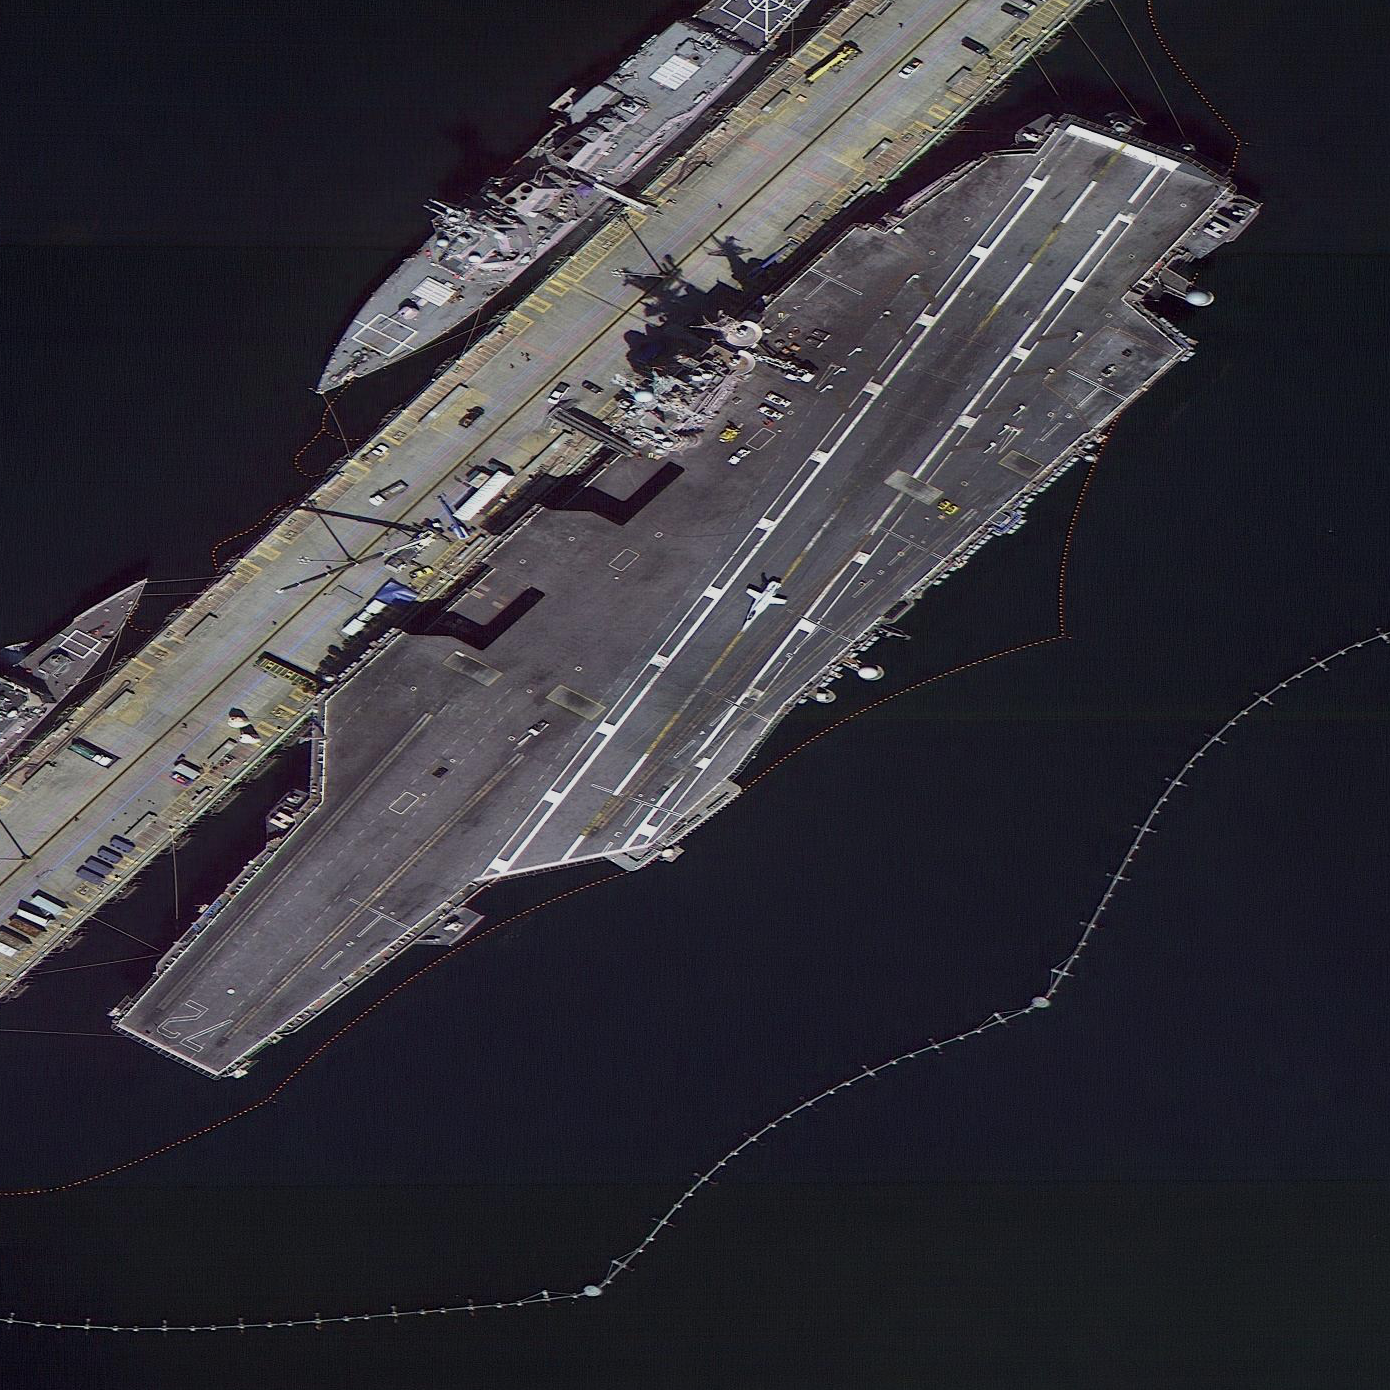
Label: aircraft_carrier